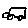
Label: car